Question: I want to show some information in the middle of a call in that screen like weather info, or facebook updates like that, can anyone help me.
See the screenshot below of the update that I want.

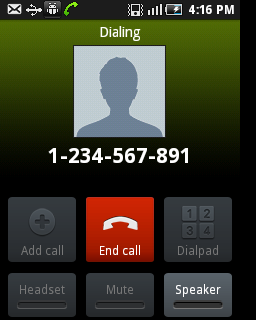
Answer: check this <URL>.In that answer you can see a toast showing different call states.Instead of that toast make a custom toast and show your updates via that Custom toast.
if you want show an activity instead of toast try this code in your CustomPhoneStateListener
'''
public class CustomPhoneStateListener extends PhoneStateListener {
ActivityManager activityManager;
Intent i1;
public CustomPhoneStateListener(Context context) {
super();
this.context = context;
i1 = new Intent(context, TelephoneyWithoutToastActivity.class);
i1.setFlags(Intent.FLAG_ACTIVITY_NEW_TASK);
}
@Override
public void onCallStateChanged(int state, String incomingNumber) {
super.onCallStateChanged(state, incomingNumber);
switch (state) {
case TelephonyManager.CALL_STATE_IDLE:
//when Idle i.e no call
Toast.makeText(context, "Phone state Idle", Toast.LENGTH_LONG).show();
break;
case TelephonyManager.CALL_STATE_OFFHOOK:
//when Off hook i.e in call
//Make intent and start your service here
Toast.makeText(context, "Phone state Off hook", Toast.LENGTH_LONG).show();
break;
case TelephonyManager.CALL_STATE_RINGING:
ActivityManager localActivityManager = (ActivityManager) this.context.getSystemService("activity");
for (String str = ((ActivityManager.RunningTaskInfo) localActivityManager.getRunningTasks(1).get(0)).topActivity.flattenToString();; str = ((ActivityManager.RunningTaskInfo) localActivityManager.getRunningTasks(1).get(0)).topActivity.flattenToString()) {
if ((!str.contains("com.android.phone.InCallScreen")))
continue;
Log.d("IncomingCallPlus", "*****************************************************");
context.startActivity(i1);
return;
}
default:
break;
}
}
}
'''
add this to your activity for activating touch on the default calling screen.
'''
getWindow().addFlags(WindowManager.LayoutParams.FLAG_NOT_TOUCHABLE);
getWindow().addFlags(WindowManager.LayoutParams.FLAG_NOT_TOUCH_MODAL);
'''
this function will give touch on both caller screen and popup
'''
public void addInvitePopup(final String number, Context c) {
//check if pref is ok with invite in call
// if(!Preferences.getInstance(c.getInviteInCall())){return ; }
// sets the WindowManager
WindowManager wm = (WindowManager) c.getSystemService(Context.WINDOW_SERVICE);
WindowManager.LayoutParams params = new WindowManager.LayoutParams(
LayoutParams.WRAP_CONTENT,
LayoutParams.WRAP_CONTENT,
WindowManager.LayoutParams.TYPE_SYSTEM_ALERT |
WindowManager.LayoutParams.TYPE_SYSTEM_OVERLAY,
WindowManager.LayoutParams.FLAG_NOT_TOUCH_MODAL |
WindowManager.LayoutParams.FLAG_NOT_FOCUSABLE,
PixelFormat.TRANSLUCENT);
params.x = 250;
params.height = LayoutParams.WRAP_CONTENT;
params.width = LayoutParams.WRAP_CONTENT;
params.format = PixelFormat.TRANSLUCENT;
final Context ct = c;
params.gravity = Gravity.TOP;
params.setTitle("Testing");
LinearLayout ly = new LinearLayout(c);
ly.setOrientation(LinearLayout.VERTICAL);
Button inviteButton = new Button(c);
inviteButton.setClickable(true);
inviteButton.setBackgroundDrawable(c.getResources().getDrawable(R.drawable.ic_launcher));
inviteButton.setOnClickListener(new OnClickListener() {
@Override
public void onClick(View v) {
Toast.makeText(v.getContext(), "adding to blacklist..", Toast.LENGTH_LONG).show();
v.setBackgroundDrawable(ct.getResources().getDrawable(R.drawable.images));
v.setClickable(false);
// sendMessage(v, number);
//Track this event:
//MixPanelTracking.setPropKeyValue(getApplicationContext(), null, null, "Add friend - During Call");
}
});
inviteButton.setWidth(30);
inviteButton.setHeight(30);
// inviteButton.setLayoutParams(WindowManager.LayoutParams.WRAP_CONTENT,
// WindowManager.LayoutParams.WRAP_CONTENT);
ly.addView(inviteButton);
wm.addView(ly, params);
// wm.addView( inviteButton, params);
Log.i("TTT", "after add view");
}
'''
add this permission in manifest file
'''
<uses-permission android:name="android.permission.SYSTEM_ALERT_WINDOW"/>
'''